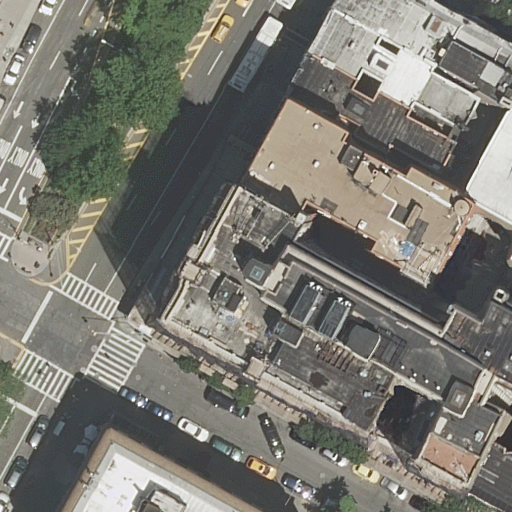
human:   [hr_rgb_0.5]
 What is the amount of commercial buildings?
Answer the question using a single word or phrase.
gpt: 0

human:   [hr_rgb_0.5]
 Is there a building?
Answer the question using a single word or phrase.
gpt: yes

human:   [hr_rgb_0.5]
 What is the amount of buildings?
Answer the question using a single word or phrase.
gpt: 7

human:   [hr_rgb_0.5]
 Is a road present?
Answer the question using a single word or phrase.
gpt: yes

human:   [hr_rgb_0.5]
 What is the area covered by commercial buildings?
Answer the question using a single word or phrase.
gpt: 0m2

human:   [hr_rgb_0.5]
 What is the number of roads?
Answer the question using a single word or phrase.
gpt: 4

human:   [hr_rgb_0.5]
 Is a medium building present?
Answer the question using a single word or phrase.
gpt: yes

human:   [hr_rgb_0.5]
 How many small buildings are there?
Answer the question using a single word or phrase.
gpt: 4

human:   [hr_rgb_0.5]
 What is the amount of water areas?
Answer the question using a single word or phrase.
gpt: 0

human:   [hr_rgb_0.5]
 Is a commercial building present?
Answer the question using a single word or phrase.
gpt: no

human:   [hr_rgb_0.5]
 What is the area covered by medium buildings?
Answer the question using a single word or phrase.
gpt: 459m2

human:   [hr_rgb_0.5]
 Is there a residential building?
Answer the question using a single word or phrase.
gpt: yes

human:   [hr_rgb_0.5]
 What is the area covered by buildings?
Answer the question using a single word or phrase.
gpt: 2509m2

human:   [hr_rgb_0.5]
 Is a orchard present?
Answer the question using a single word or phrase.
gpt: no

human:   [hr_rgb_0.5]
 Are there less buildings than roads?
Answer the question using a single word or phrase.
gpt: no

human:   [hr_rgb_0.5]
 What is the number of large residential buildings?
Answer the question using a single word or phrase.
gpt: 2

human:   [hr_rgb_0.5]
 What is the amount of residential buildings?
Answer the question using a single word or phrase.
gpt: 7

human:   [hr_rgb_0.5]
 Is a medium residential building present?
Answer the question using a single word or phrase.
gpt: yes

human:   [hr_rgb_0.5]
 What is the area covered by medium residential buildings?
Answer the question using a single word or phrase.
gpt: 459m2

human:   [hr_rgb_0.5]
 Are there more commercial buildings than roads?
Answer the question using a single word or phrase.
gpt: no

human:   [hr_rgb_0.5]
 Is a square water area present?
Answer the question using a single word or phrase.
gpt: no

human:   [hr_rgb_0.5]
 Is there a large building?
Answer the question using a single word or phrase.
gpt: yes

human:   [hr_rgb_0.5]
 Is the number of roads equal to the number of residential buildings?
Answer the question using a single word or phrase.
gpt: no

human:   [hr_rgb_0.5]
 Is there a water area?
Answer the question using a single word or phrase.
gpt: no

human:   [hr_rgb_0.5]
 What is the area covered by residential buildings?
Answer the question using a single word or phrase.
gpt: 2509m2

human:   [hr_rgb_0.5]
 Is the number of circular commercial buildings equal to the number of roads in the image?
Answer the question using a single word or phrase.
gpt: no

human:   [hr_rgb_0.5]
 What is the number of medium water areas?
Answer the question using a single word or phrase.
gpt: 0

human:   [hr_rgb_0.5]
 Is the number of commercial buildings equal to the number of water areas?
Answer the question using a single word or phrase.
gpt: yes

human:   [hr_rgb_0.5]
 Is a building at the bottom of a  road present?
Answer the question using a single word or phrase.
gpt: yes

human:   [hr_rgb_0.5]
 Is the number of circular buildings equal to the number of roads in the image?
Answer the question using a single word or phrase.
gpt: no

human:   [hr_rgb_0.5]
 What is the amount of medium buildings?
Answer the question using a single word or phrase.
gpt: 1

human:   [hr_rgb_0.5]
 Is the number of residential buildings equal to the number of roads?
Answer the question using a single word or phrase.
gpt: no

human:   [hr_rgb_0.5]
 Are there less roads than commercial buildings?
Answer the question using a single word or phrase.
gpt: no

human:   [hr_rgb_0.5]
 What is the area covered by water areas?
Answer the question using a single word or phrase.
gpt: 0m2

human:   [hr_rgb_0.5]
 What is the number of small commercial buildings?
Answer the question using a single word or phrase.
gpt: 0

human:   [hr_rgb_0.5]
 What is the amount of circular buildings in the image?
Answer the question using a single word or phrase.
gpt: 0

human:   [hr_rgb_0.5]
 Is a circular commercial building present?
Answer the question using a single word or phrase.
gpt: no

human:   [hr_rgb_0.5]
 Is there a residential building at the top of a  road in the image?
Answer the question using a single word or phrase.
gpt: yes

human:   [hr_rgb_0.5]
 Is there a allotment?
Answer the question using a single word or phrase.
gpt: no

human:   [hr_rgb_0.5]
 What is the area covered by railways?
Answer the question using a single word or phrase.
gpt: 0m2

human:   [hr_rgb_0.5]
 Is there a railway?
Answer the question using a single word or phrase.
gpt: no

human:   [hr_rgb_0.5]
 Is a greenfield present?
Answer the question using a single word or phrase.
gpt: no

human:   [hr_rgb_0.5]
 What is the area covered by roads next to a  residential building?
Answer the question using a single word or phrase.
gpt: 0m2

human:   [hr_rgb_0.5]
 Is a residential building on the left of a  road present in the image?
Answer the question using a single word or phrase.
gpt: no

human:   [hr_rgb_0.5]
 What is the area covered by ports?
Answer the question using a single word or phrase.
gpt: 0m2

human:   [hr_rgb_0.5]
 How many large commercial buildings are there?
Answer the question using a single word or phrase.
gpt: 0

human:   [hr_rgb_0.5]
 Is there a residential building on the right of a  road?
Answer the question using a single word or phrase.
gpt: yes

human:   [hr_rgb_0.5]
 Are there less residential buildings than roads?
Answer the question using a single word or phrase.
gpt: no

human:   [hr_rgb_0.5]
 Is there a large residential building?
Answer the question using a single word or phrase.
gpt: yes

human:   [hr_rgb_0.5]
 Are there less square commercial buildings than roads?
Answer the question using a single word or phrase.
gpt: yes

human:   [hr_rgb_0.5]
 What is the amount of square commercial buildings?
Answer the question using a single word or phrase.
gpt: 0

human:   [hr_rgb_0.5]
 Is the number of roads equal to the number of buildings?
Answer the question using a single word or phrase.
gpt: no

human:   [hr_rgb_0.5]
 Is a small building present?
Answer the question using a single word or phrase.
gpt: yes

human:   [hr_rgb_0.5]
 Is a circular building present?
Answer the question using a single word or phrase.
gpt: no

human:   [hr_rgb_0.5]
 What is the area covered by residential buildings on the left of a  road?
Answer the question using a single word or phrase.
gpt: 0m2

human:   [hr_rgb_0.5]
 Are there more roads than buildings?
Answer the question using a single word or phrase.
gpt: no

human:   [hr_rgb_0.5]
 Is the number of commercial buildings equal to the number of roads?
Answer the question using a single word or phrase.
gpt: no

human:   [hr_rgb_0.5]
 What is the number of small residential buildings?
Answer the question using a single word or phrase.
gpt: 4

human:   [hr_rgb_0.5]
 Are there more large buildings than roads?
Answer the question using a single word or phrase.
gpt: no

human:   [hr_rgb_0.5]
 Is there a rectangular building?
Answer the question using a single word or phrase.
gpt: yes

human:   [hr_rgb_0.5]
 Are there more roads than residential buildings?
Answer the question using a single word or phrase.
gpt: no

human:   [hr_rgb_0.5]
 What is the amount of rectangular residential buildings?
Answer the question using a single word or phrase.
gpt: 5

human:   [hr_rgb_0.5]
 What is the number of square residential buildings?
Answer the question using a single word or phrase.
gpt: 0

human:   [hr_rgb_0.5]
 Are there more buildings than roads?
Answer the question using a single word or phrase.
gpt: yes